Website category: university
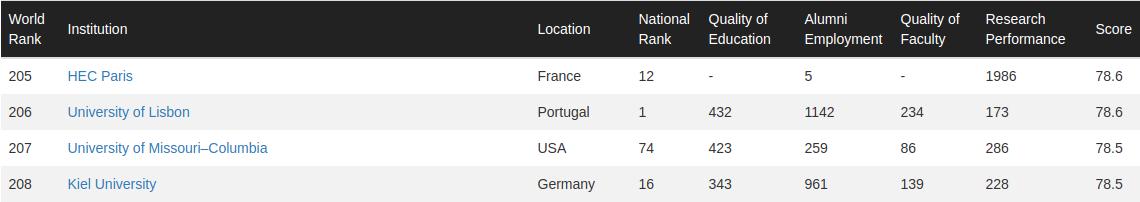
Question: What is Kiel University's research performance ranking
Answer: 228

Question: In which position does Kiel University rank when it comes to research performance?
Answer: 228

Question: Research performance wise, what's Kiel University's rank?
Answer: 228

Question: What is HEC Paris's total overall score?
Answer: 78.6

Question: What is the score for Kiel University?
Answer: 78.5

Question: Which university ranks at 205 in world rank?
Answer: HEC Paris

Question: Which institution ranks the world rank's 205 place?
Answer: HEC Paris

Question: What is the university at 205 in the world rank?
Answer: HEC Paris

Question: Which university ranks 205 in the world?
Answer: HEC Paris

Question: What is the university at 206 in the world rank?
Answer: University of Lisbon

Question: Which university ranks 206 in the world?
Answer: University of Lisbon

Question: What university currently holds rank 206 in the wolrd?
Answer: University of Lisbon

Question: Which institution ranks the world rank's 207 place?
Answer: University of MissouriColumbia

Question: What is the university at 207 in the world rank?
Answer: University of MissouriColumbia

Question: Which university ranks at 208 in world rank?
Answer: Kiel University

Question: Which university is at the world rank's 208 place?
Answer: Kiel University

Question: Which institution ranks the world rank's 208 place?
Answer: Kiel University

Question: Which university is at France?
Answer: HEC Paris

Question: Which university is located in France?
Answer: HEC Paris

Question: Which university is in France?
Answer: HEC Paris

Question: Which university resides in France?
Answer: HEC Paris

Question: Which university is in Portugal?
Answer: University of Lisbon

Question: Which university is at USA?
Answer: University of MissouriColumbia

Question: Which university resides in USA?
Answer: University of MissouriColumbia

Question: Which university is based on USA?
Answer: University of MissouriColumbia

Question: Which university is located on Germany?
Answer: Kiel University

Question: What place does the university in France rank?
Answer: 205

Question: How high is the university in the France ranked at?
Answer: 205

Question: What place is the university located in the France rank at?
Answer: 205

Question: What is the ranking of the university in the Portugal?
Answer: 206

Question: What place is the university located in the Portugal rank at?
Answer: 206

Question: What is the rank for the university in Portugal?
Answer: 206

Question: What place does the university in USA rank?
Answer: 207

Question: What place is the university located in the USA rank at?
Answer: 207

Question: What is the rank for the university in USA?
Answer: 207

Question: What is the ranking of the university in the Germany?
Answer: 208

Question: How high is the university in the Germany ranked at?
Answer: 208

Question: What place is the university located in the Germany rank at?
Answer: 208

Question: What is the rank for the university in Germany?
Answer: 208

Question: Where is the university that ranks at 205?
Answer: France

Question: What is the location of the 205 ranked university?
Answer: France

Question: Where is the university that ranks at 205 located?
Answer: France

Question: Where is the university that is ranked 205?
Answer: France

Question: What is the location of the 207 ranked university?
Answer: USA

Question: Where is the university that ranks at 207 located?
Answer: USA

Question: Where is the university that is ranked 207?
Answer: USA

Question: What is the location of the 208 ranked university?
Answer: Germany

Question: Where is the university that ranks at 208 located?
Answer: Germany